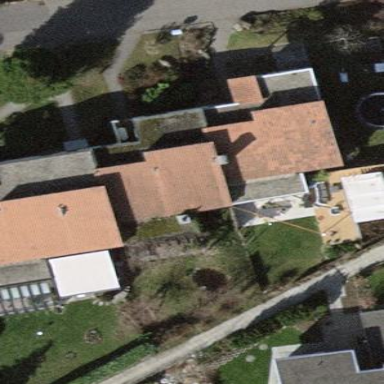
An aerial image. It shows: Terrace building.